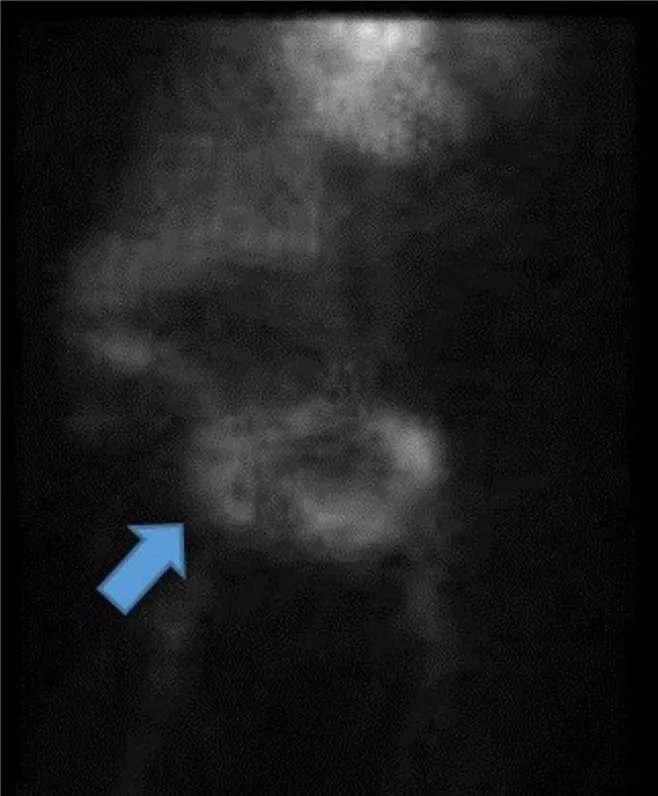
Nuclear medicine OGIB scan demonstrating active bleeding within the small bowel (blue arrow). OGIB, obscure gastrointestinal bleeding.
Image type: radiology (scintigraphy)